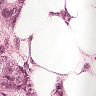
Metastatic tissue present: yes